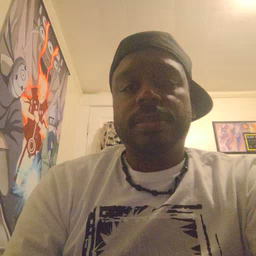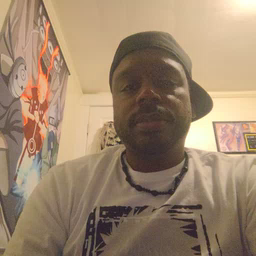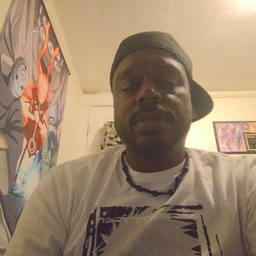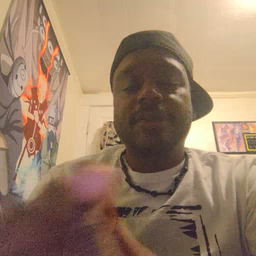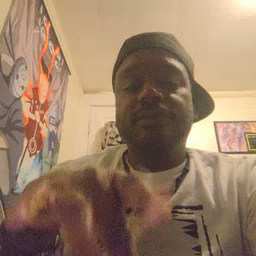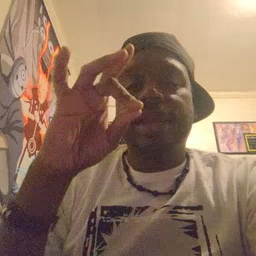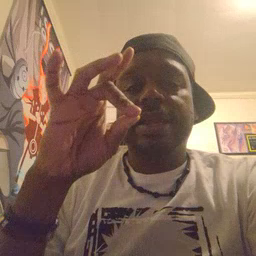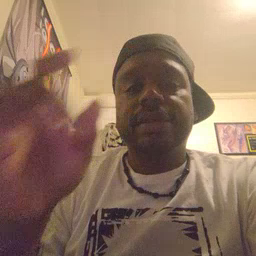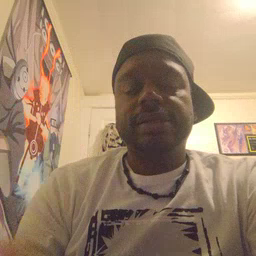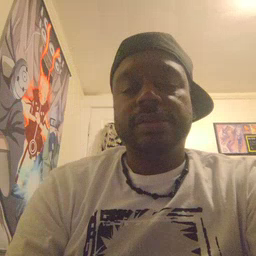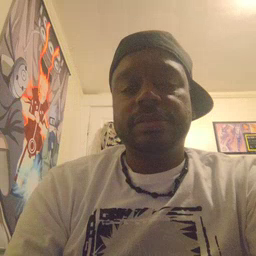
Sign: find